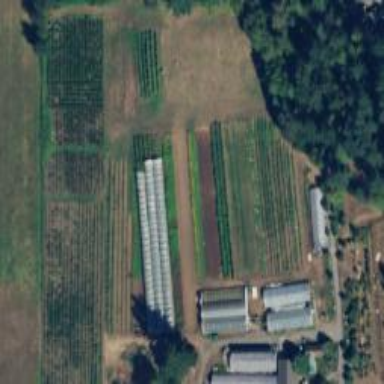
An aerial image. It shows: Greenhouse used for horticulture.